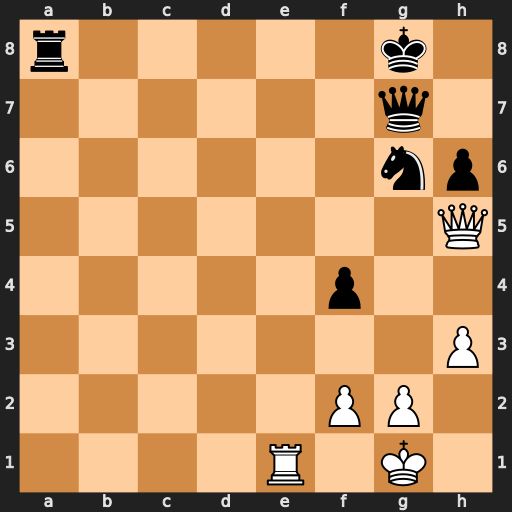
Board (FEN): r5k1/6q1/6np/7Q/5p2/7P/5PP1/4R1K1
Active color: w
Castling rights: -
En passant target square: -
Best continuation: Qd5+ Qf7 Qxa8+